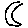
Label: moon